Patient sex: M
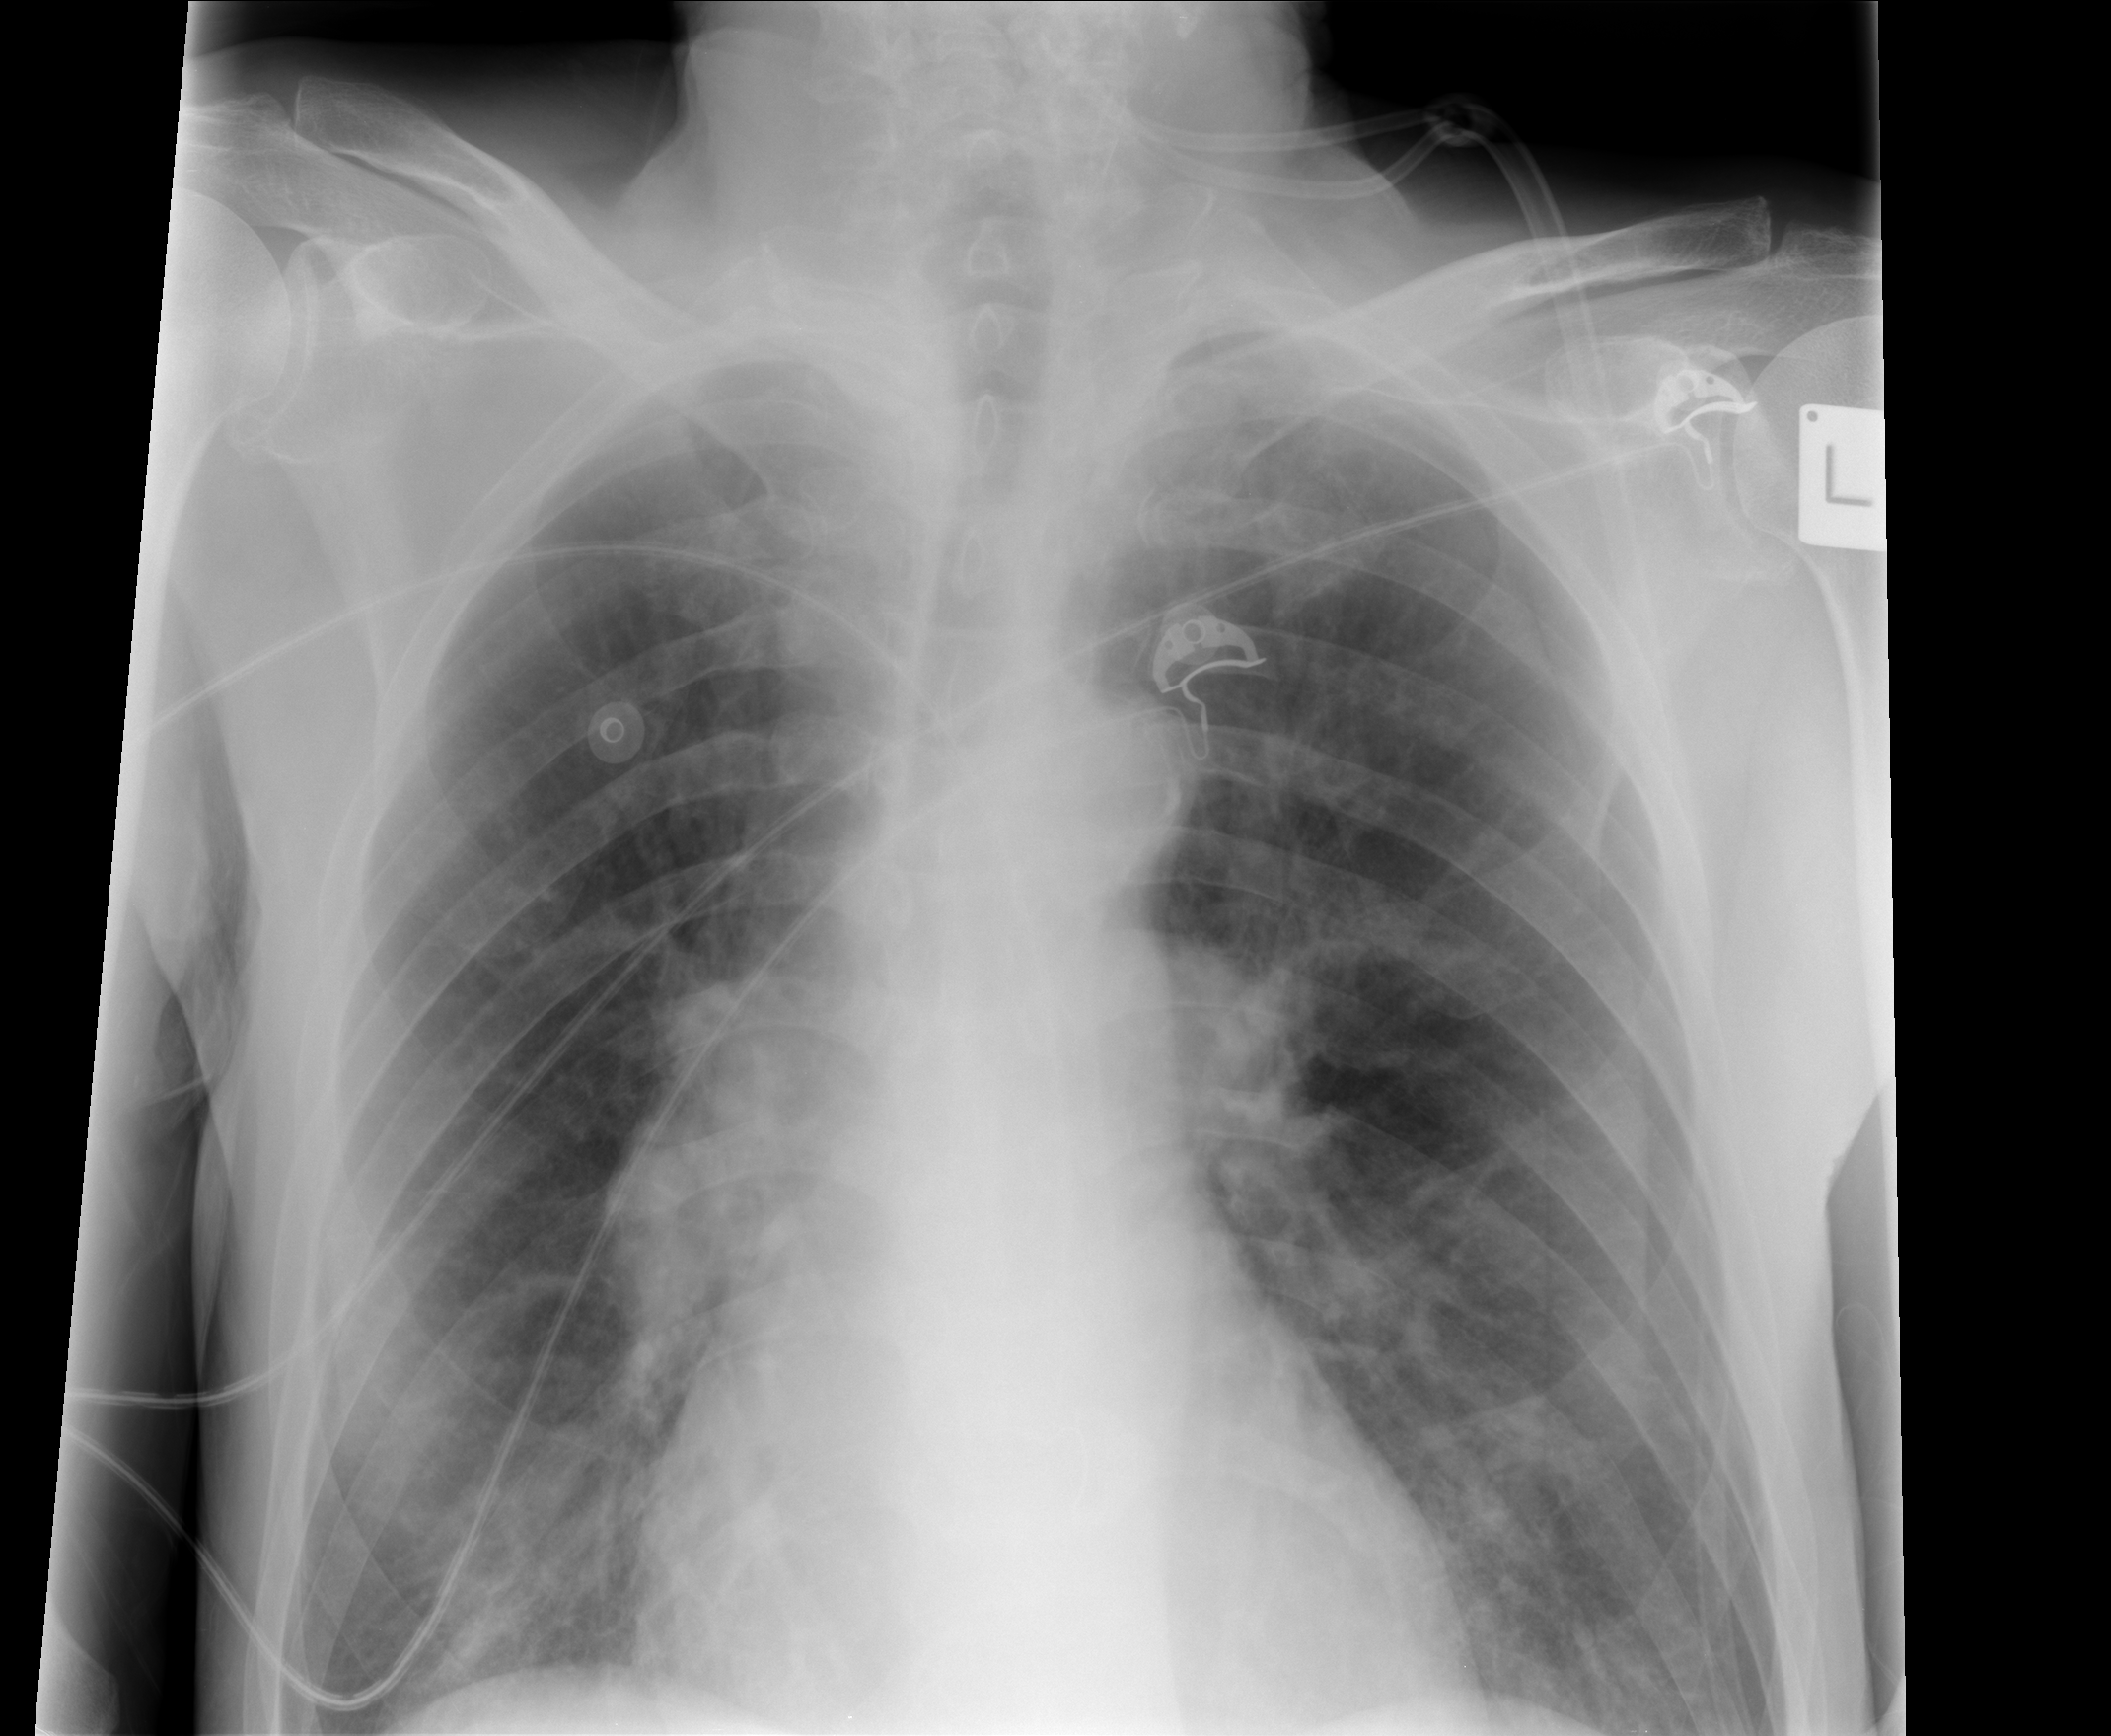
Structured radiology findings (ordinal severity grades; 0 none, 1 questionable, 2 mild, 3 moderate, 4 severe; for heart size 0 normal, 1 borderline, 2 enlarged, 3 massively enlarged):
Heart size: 1
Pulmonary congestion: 2
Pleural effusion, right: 0
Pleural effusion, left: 0
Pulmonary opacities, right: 2
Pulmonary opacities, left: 1
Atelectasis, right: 2
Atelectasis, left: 2